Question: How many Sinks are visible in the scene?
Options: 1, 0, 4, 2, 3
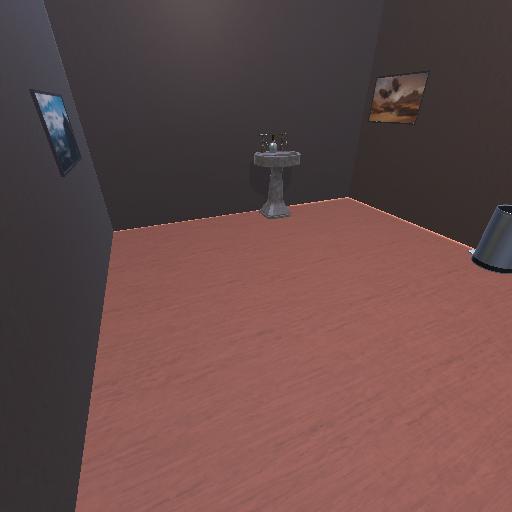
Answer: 1